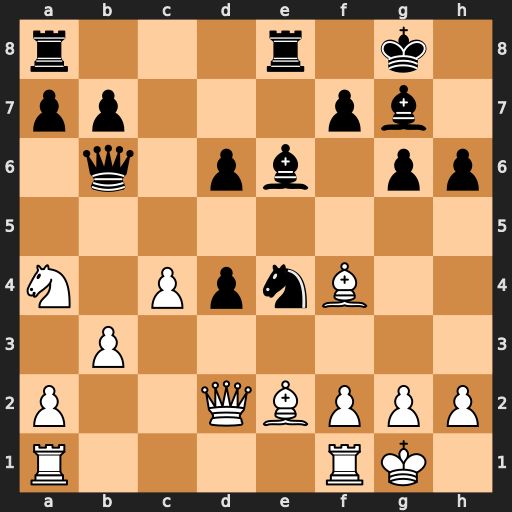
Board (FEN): r3r1k1/pp3pb1/1q1pb1pp/8/N1PpnB2/1P6/P2QBPPP/R4RK1
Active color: w
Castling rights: -
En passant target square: -
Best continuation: Nxb6 Nxd2 Nxa8